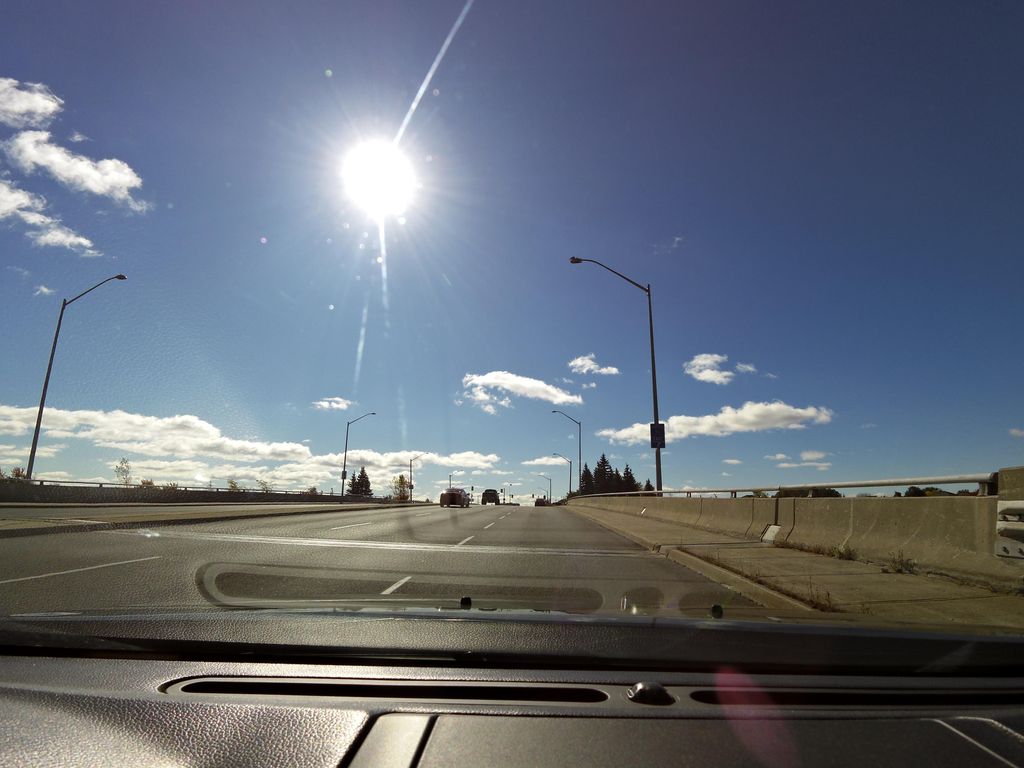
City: hamilton